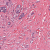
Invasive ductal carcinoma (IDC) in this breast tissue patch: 1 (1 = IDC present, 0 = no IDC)